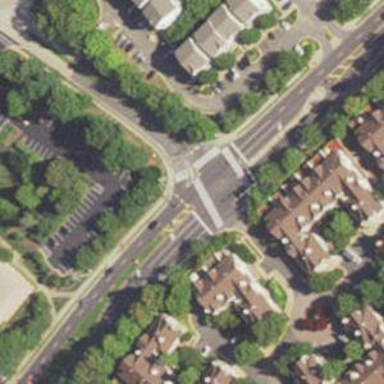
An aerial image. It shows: Marked road crossing.